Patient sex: F
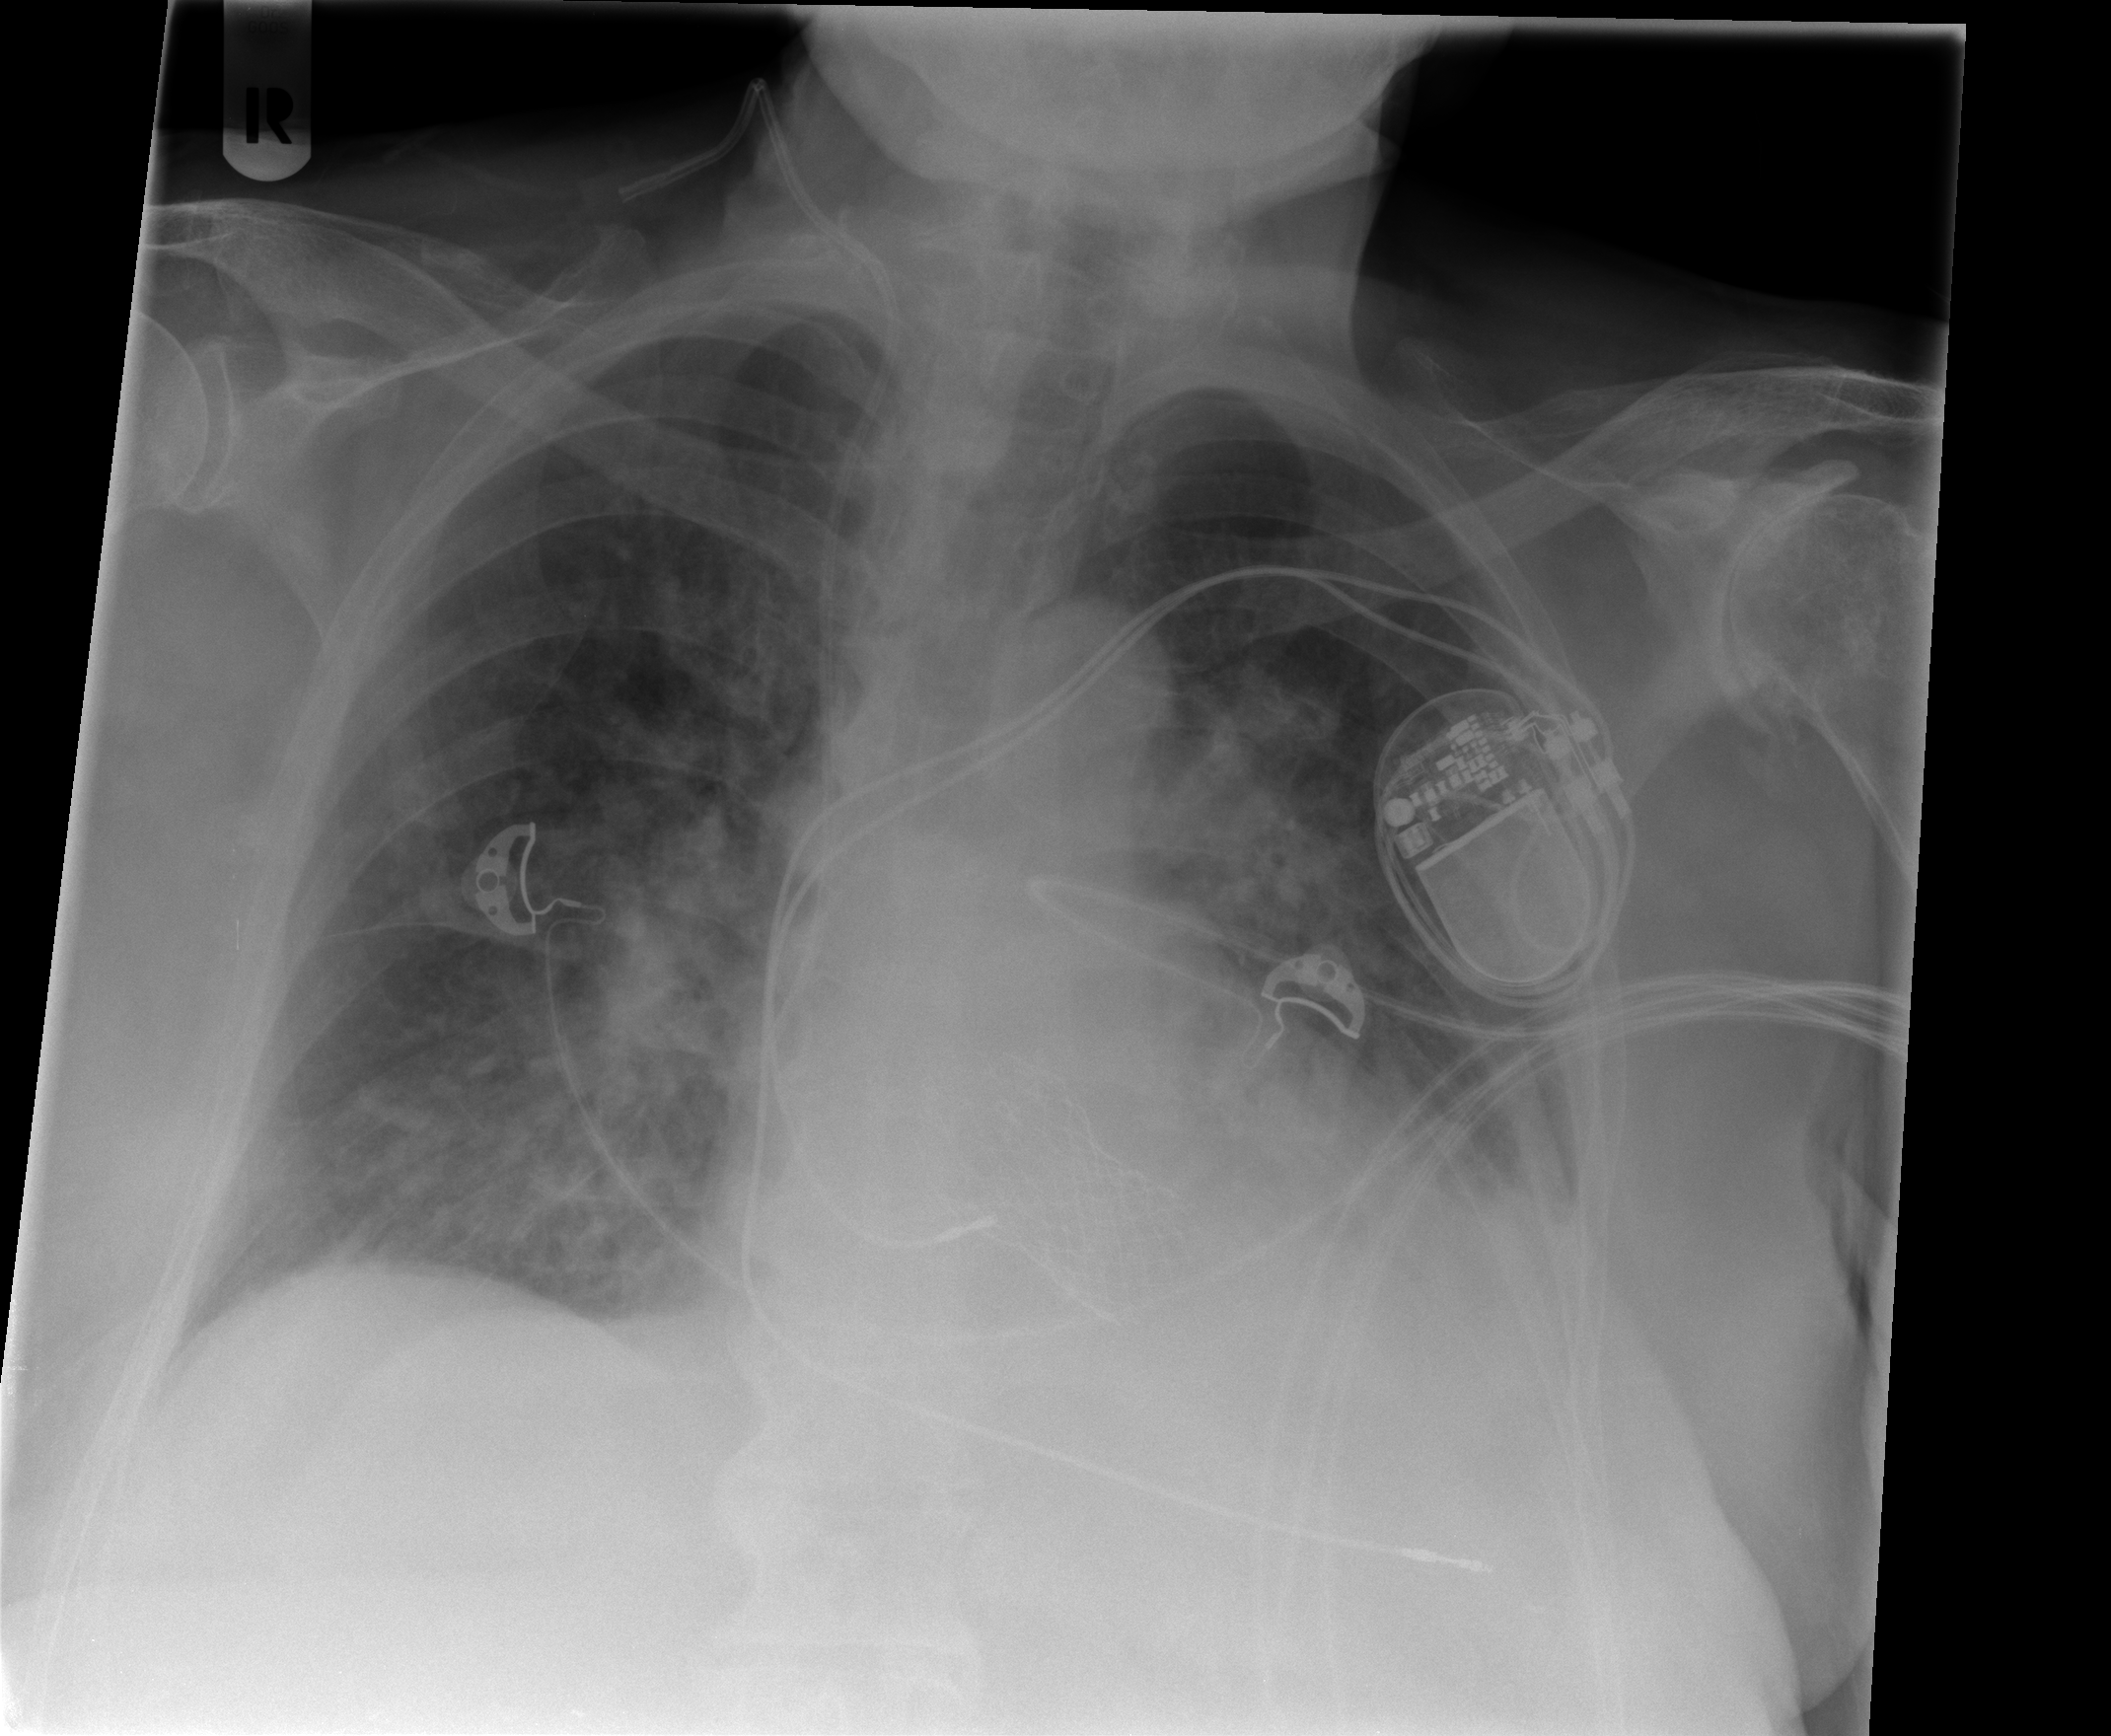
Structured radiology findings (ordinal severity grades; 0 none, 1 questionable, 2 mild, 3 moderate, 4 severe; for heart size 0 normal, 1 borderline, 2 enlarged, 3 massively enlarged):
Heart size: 2
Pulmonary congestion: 2
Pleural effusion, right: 0
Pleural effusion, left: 2
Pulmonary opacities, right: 2
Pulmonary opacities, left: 2
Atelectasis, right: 2
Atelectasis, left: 2